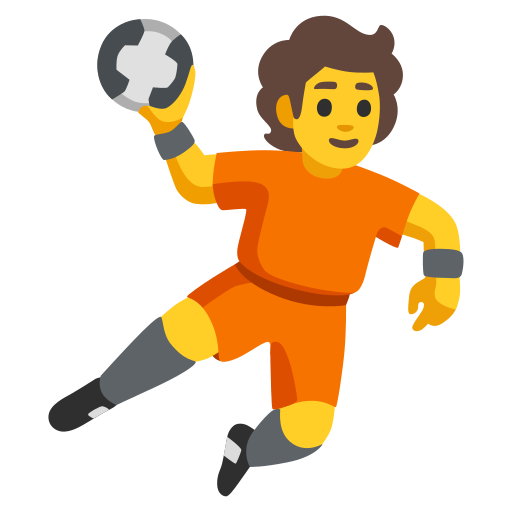
Emoji: 🤾